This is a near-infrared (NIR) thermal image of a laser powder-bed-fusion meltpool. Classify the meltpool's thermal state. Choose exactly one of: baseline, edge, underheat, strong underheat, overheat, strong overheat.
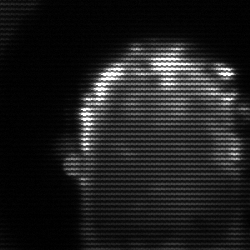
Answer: baseline